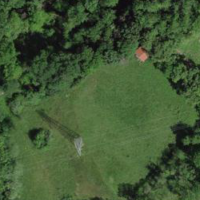
EUNIS habitat code: 23
Species observed at this site:
Cirsium vulgare
Corvus corone
Euphorbia cyparissias
Anas platyrhynchos
Parus major
Anthyllis vulneraria